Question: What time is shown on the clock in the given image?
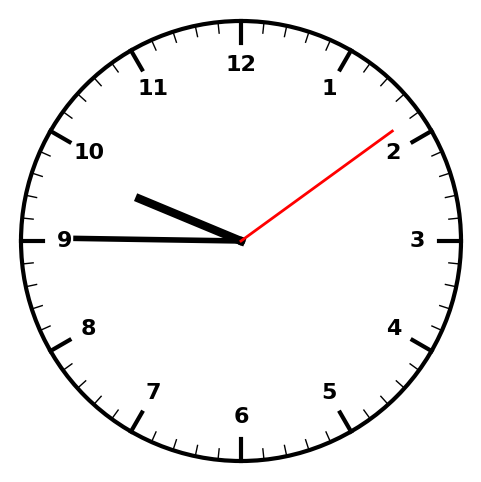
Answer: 09:45:09